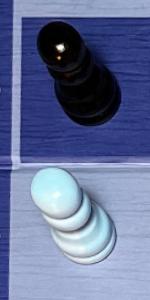
Label: Pawn_White